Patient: sex F, age 76
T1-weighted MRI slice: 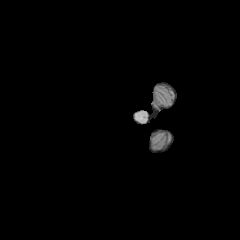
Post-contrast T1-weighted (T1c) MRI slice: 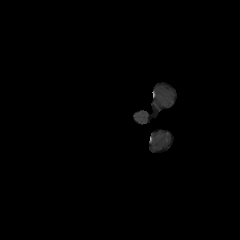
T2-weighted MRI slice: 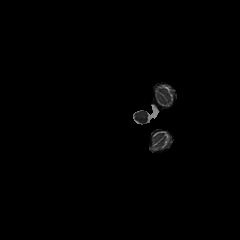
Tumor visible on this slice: no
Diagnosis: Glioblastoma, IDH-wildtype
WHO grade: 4